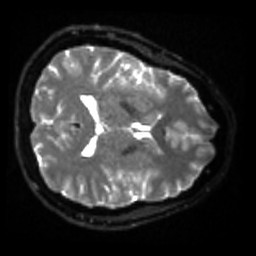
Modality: sbref
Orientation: axial
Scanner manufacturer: siemens
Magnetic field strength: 3 T
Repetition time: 4 s
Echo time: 0.0594 s